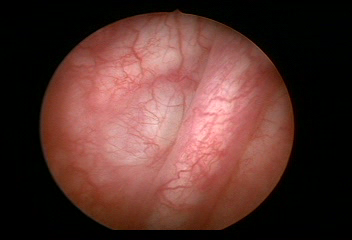
Modality: WLC
Class: Normal mucosa
Bladder cancer association: No